Question: ## Use case:
A user makes public and/or private notes about an expertise record. These notes are displayed in the sidebar of the page that shows the expertise record. The notes are grouped into 2 sets: the current user's notes (both public and private) and the public notes from other users. All the current user's notes are editable and deletable. Each delete icon is a link to a route. Each edit icon is a javascript toggle to display a form for the particular note (the edit form looks like the add form except it's populated). Only one note should be added/edited or deleted per submit action. Submission is through ajax. The page looks something like this:

## Problem
How can I display and process an form for both a 'New Note' and each of the notes in the 'My Notes' section?
If I embed a collection of NoteType forms in an ExpertiseType form, processing is correct but I cannot seem to group the forms into 'Add a Note', 'My Notes' and 'Public Notes' sections. And worse, public notes are editable. I've abandoned this approach since there is not easy way to filter which notes have forms.
If I subset the notes in the controller and create a form for each one, every note is processed as though it is a new note unless I use named forms. With named forms, new notes are correctly created. But all edits are applied to the most recent note, all the other notes have their privacy and text fields set to the column default. How can I get around this?
## Twig template of sidebar:
'''
{% block sidebar %}
<div id='sidebar'><h2>Profile Notes</h2>
{% for flashMessage in app.session.flashbag.get('note_success') %}
<div class="flash-success">
{{ flashMessage }}
</div>
{% endfor %}
<fieldset class='wrapper'><legend>Add a note</legend>
{{ form(form) }}
</fieldset>
{% if usernotes|length > 0 %}
<fieldset><legend>My notes</legend>
<dl>
{% for note in usernotes%}
<dt>{{ note.moddate|date("Y-m-d H:i") }}
<a class='actionlink' href='{{ path('exp_delnote', {'id':note.id}) }}' title="delete"><img src="{{ asset('images/silk_icons/delete.png') }}" alt="delete note"></a>
<a class='actionlink inlineedit' href='#' data-editform="{{ form(note.myform)|e }}" title="edit note"><img src="{{ asset('images/silk_icons/pencil.png') }}" alt="edit note"></a>
</dt>
<dd class='note_{{ note.private ? 'priv' : 'pub' }}' title='{{ note.private ? 'Private Note' : 'Public Note'}}'>{{ note.note }}</dd>
{% endfor %}
</dl>
</fieldset>
{% endif %}
{% if publicnotes|length > 0 %}
<fieldset><legend>Public notes</legend>
<dl>
{% for note in publicnotes%}
<dt>{{ note.moddate|date("Y-m-d H:i") }}, {{ note.person|expadinfo("fullname") }}</dt>
<dd>{{ note.note }}</dd>
{% endfor %}
</dl>
</fieldset>
{% endif %}
</div>
{% endblock %}
'''
## Entities
There are 3 entity classes in play: 'Expertise', 'Note' and 'Person'. The 'Expertise' entity has a collection of 'Notes'. Each 'Note' is associated with a 'Person' (its "owner") and an 'Expertise' record. Entities are managed by Doctrine.
## My current controller method
This successfully creates new notes. But no matter which note I edit, the changes are applied to the most recent note and the other editable notes have their text and privacy fields set to the column default.
'''
public function profileAction($uname){
$request = $this->get('request');
$adsearcher = $this->get('exp_adsearcher');
$userrecord = $adsearcher->getRecordByUserName($uname);
if(!$userrecord) throw $this->createNotFoundException('No such person exists.');
$userrecord->setLocale($request->get('_locale'));
$person = $adsearcher->getPersonByRecord($userrecord);
$expertise = $this->getExpertiseEntity($person);
$curuser = $adsearcher->getPersonByUserName($this->getUser()->getUsername());
//add a new note, and trying to use a named form
$newnote = $this->getNewNote($expertise, $curuser);
$addnoteform = $this->get('form.factory')->createNamedBuilder('newnote', new NoteType(), $newnote)->getForm();
$addnoteform->handleRequest($request);
if($addnoteform->isValid()){
$em = $this->getDoctrine()->getManager();
$em->persist($newnote);
$em->flush();
$this->get('session')->getFlashBag()->add(
'note_success',
$this->get('translator')->trans('message.note.add.success')
);
$addnoteform = $this->createForm(new NoteType, $this->getNewNote($expertise, $curuser)); //so that add form is always empty
}
//get all the editable notes
$usernotes = $expertise->getUserNotes($curuser);
foreach($usernotes as $note){
$form = $this->get('form.factory')->createNamedBuilder('note'.$note->getID(), new NoteType(), $note)->getForm();
$form->handleRequest($request);
if($form->isValid()){
$msg = 'message.note.edit.success';
$em = $this->getDoctrine()->getManager();
$em->persist($expertise);
$em->flush();
$this->get('session')->getFlashBag()->add(
'note_success',
$this->get('translator')->trans('message.note.edit.success')
);
return $this->redirect($this->generateUrl('exp_profile', array('uname'=>$uname)));
}
$note->myform = $form->createView();
}
//get all the public notes, not editable
$publicnotes = $expertise->getPublicNotes($curuser, $adsearcher);
return array('userrecord'=> $userrecord, 'expertise'=>$expertise,'usernotes'=>$usernotes, 'publicnotes'=>$publicnotes, 'form'=>$addnoteform->createView());
}
'''
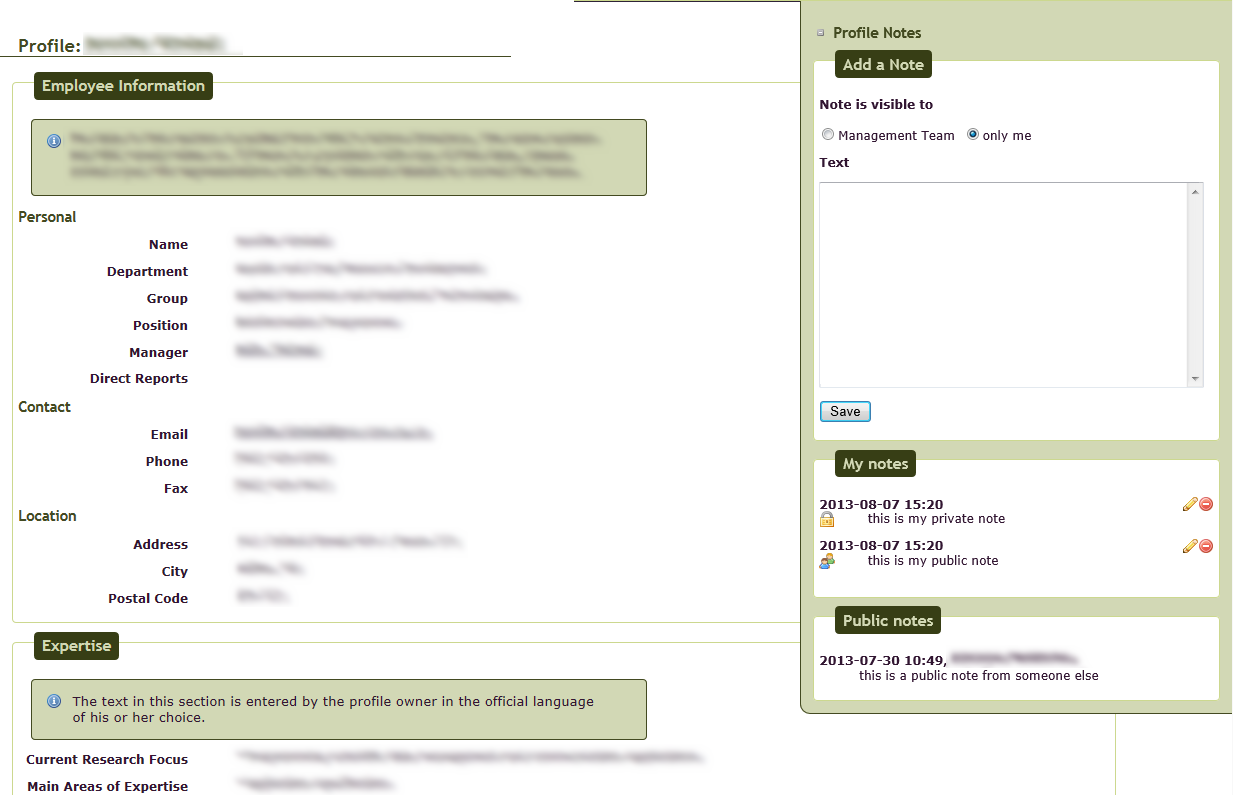
Answer: Lets see if I can be more helpful this time.
Make yourself a NotesType which will hold zero or more notes.
'''
class NotesType extends AbstractType
public function buildForm(FormBuilderInterface $builder, array $options)
{
$builder->add('notes', 'collection', array('type' => new NoteType());
'''
Your controller needs to make two forms, one for the new note and one for the existing notes
'''
public function profileAction($uname)
{
// One form for a new note
$newNote = $this->getNewNote($expertise, $curuser);
$newNoteForm = $this->createForm(new NoteType(), $newNote);
// One form for existing notes
$userNotes = $expertise->getUserNotes($curuser);
$userNotesData = array('notes' => $userNotes);
$userNotesForm = $this->createForm(new NotesType(), $userNotesData);
// Do NOT attempt to process the forms here
// Just pass onto the template
$tplData = array();
$tplData['newNoteForm'] = $newNoteForm->createView();
$tplData['userNotesForm'] = $userNotesForm->createView();
return $tplData;
'''
So now we have two independent forms, one for the new note and one for the list of existing notes. Adjust your template accordingly. You will want the newNoteForm to post to a different action than the userNotesForm. That will allow you to process each form independently. After processing the form you would then redirect back to profileAction.
'''
public function postUserNotesAction()
{
// One form for existing notes
$userNotes = $expertise->getUserNotes($curuser);
$userNotesData = array('notes' => $userNotes);
$userNotesForm = $this->createForm(new NotesType(), $userNotesData);
$userNotesForm->handleRequest($request);
if($userNotesForm->isValid())
{
$userNotesData = $userNotesForm->getData();
$userNotes = $userNotesData['notes'];
$em->flush();
// Redirect
'''